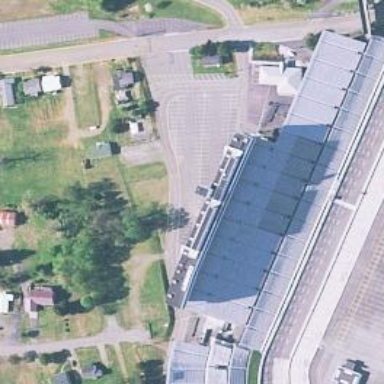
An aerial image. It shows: Grandstand building.